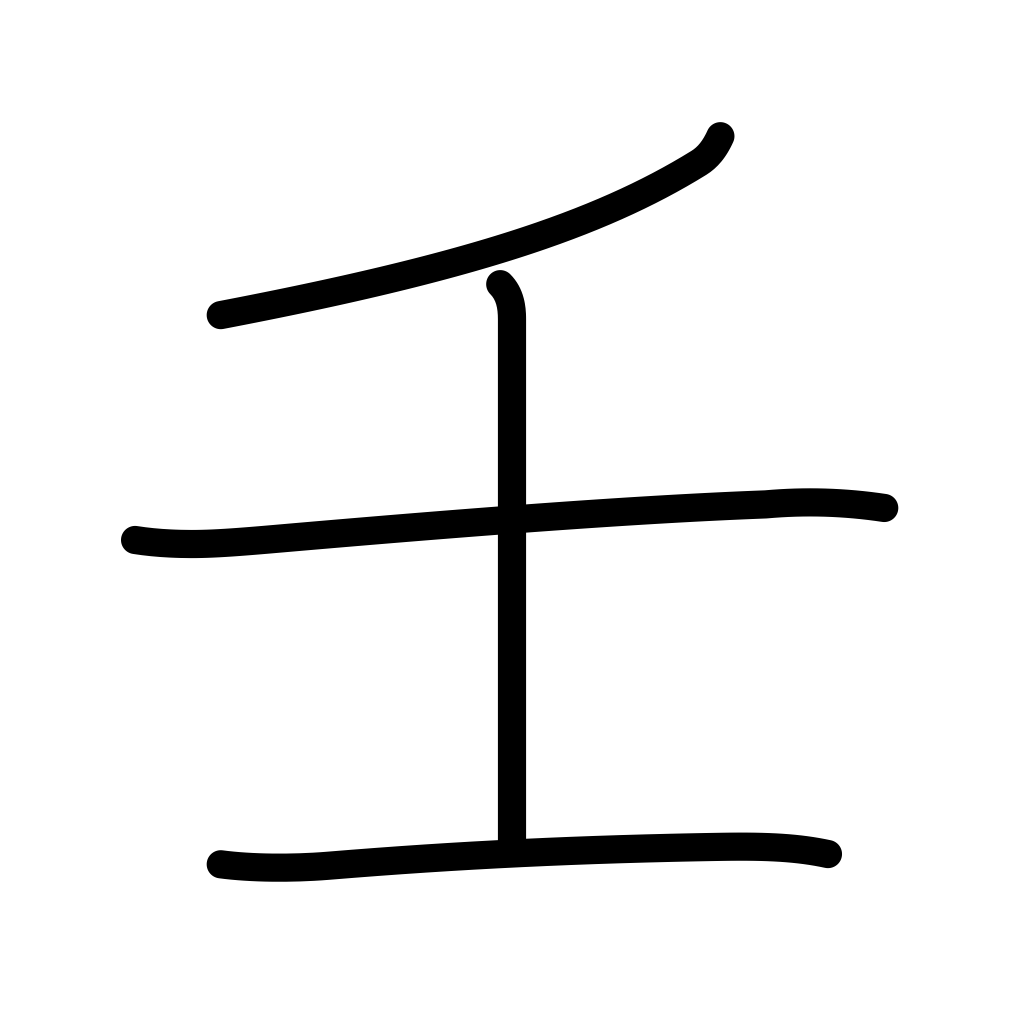
Meaning: 9th calendar sign